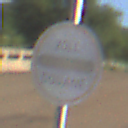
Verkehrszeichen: Zollstelle
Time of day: MorningAfternoon
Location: Outdoor (RoadRail)
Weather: PartlyCloudy
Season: NotSpecified
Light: Natural